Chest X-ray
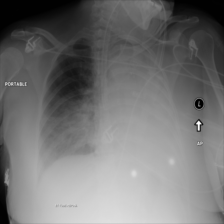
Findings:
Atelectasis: negative
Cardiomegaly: negative
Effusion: negative
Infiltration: negative
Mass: negative
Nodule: negative
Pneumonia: negative
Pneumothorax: negative
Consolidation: negative
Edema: negative
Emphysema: negative
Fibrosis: negative
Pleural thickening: negative
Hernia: negative